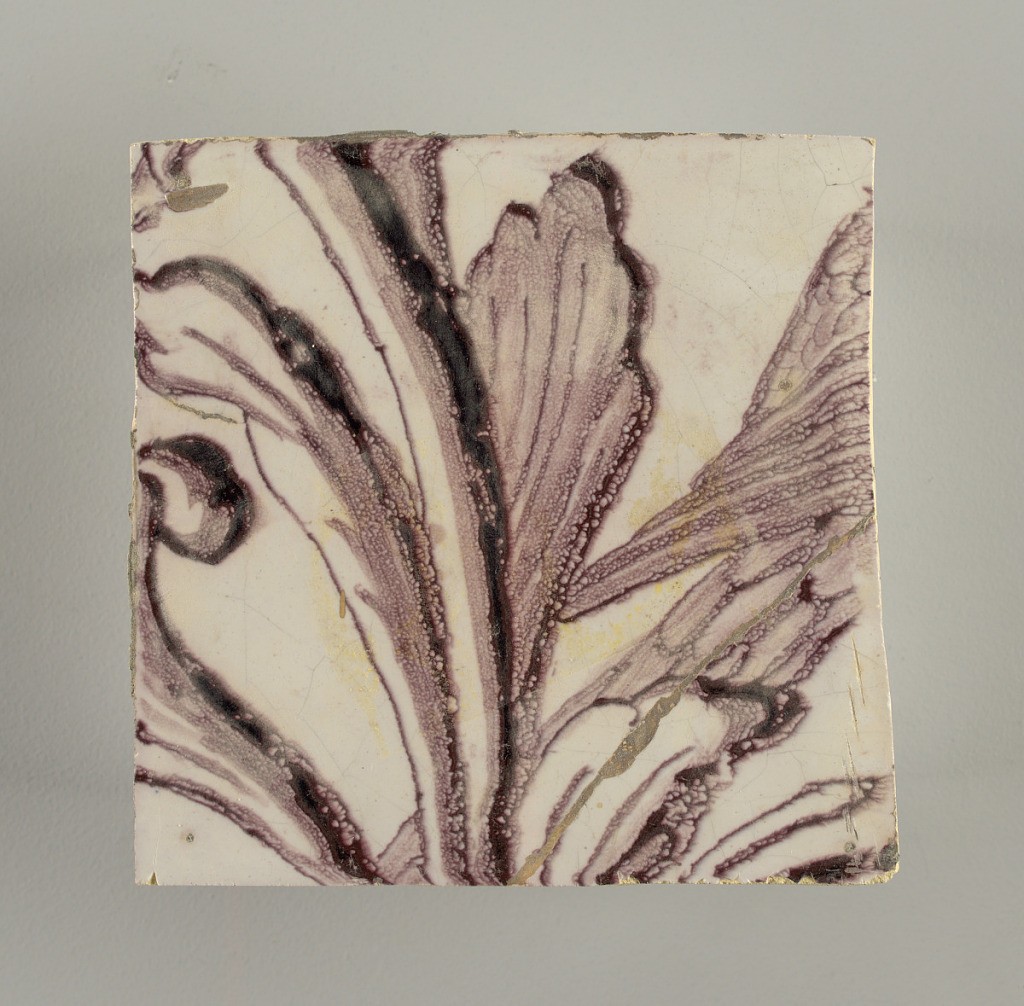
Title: Tile wall facing
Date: ca. 1725
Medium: Tin-glazed earthenware, underglaze
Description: Horizontal rectangle.  Thirty tiles wide and twenty-three tiles high with opening for fireplace eleven tiles wide and ten high.  Foliage arabesques disposed about three vertical axes from which are emphazised by urns at center and right, and at left by the figure of a standing woman carrying an infant on her arm and accompanied by two children.